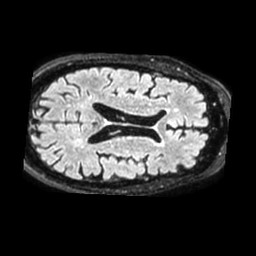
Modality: FLAIR
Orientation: axial
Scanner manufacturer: philips
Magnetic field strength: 1.5 T
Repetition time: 4.8 s
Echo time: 0.3383 s